九年级 · 度量几何学
(本题10分)如图,四边形$ABCD$内接于$odotO,AB$是$odotO$的直径,$AC$和$BD$相交于点$E$,且$DC^{2}=$$CEcdotCA$.(1)求证:$BC=CD$;(2)分别延长$AB,DC$交于点$P$,若$PB=OB,CD=2sqrt{2}$,求$odotO$的半径.
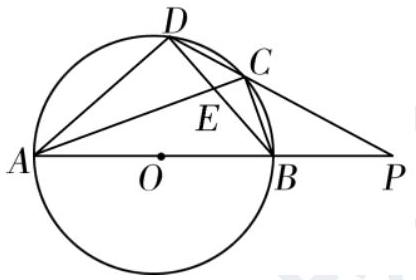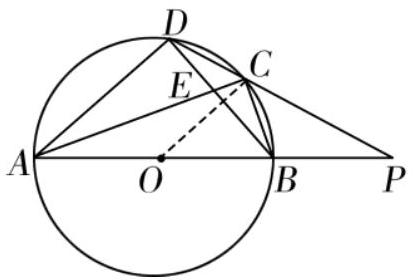
答案: 解:(1)证明:$becauseDC^{2}=CEcdotCA$,$thereforefrac{DC}{CE}=frac{CA}{DC}$,而$angleACD=angleDCE$,$thereforetriangleCADsimtriangleCDE,quadthereforeangleCAD=angleCDE$,$becauseangleCAD=angleCBD$$thereforeangleCDB=angleCBD,quadthereforeBC=CD$(2)如答图,连结$OC$,设$odotO$的半径为$r$,$becauseCD=CB$$thereforewidehat{CD}=widehat{CB}$$thereforeangleBOC=angleBAD$,$thereforeOC//AD$$thereforefrac{PC}{CD}=frac{PO}{OA}=frac{2r}{r}=2$,又$becauseCD=2sqrt{2}$,$thereforePC=2CD=4sqrt{2}$,$becauseanglePCB=anglePAD,angleCPB=angleAPD$$thereforetrianglePCBsimtrianglePAD$,$thereforefrac{PC}{PA}=frac{PB}{PD}$,即$frac{4sqrt{2}}{3r}=frac{r}{6sqrt{2}}$,$thereforer=4$(负值舍去)，即$odotO$的半径为4.